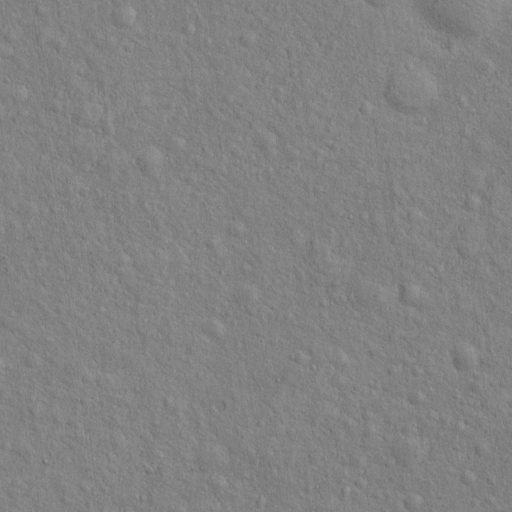
Classes present: Background